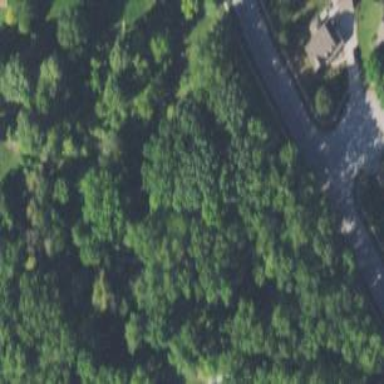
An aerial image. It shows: Forest area.